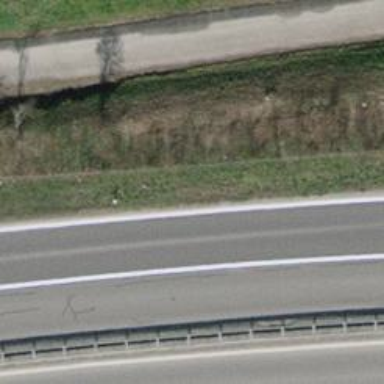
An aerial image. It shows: Trunk link highway designated as motorroad.